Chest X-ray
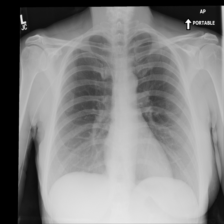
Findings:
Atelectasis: negative
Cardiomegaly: negative
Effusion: negative
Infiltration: negative
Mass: negative
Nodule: negative
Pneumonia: negative
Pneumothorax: negative
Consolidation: negative
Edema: negative
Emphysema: negative
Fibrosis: negative
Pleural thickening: negative
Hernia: negative